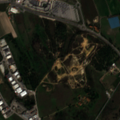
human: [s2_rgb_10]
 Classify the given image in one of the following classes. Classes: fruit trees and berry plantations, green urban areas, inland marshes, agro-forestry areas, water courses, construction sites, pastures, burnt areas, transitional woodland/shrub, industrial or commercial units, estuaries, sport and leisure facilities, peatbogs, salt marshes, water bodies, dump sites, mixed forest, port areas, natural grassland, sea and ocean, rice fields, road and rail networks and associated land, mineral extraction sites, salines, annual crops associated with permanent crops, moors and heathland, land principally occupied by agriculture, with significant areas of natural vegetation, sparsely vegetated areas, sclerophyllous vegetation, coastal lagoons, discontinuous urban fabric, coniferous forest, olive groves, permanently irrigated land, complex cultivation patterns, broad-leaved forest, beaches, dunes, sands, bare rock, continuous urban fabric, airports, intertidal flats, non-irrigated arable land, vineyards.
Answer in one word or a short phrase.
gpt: discontinuous urban fabric, industrial or commercial units, non-irrigated arable land, permanently irrigated land, fruit trees and berry plantations, natural grassland, transitional woodland/shrub, salines